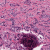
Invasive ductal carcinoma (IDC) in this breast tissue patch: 1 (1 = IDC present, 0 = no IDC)